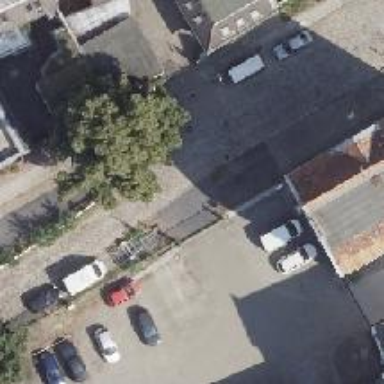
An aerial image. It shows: There is parking obstacle present in the area.